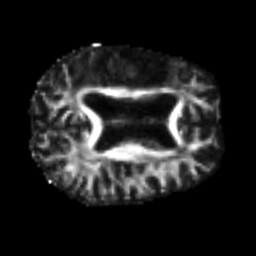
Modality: FA
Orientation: axial
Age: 65
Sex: male
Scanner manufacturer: siemens
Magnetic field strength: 3 T
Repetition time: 4.987 s
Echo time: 0.0792 s